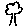
Label: tree